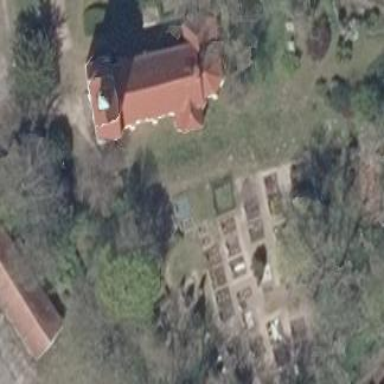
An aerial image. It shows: Religious graveyard with historic significance.